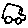
Label: car